Question: I'm working on a script to rename files based on EXIF data.
'''
param([string]$path)
# http://blogs.technet.com/b/jamesone/archive/2007/07/13/exploring-photographic-exif-data-using-powershell-of-course.aspx
[reflection.assembly]::loadfile( "C:\Windows\Microsoft.NET\Framework\v2.0.50727\System.Drawing.dll") | out-null
function MakeString {
$s=""
for ($i=0 ; $i -le $args[0].value.length; $i ++) {
$s = $s + [char]$args[0].value[$i]
}
return $s
}
$files = Get-ChildItem -Path $path
foreach ($file in $files) {
if ($file.Extension -ne ".jpg") { continue }
if ($file.Name -match "^(\d+)-(\d+)-(\d+)") { continue }
$exif = New-Object -TypeName system.drawing.bitmap -ArgumentList $file.FullName
$captureDate = MakeString $exif.GetPropertyItem(36867)
$captureDate = ($captureDate -replace ":", '-').Substring(0,19)
$newFilename = $captureDate + " " + $file.Name.Trim()
$file.Name + " -> " + $newFilename
$file |Rename-Item -NewName $newFilename
}
'''
Reading the date from EXIF is no problem, but when I try to rename the file I get this error message:
'''
Rename-Item : The process cannot access the file because it is being used by another process.
At D:\Norwegen\RenamePhotos.ps1:25 char:12
+ $file |Rename-Item -NewName $newFilename
+ ~~~~~~~~~~~~~~~~~~~~~~~~~~~~~~~~~
+ CategoryInfo : WriteError: (D:\Norwegen\P1270465 (1920x1433).jpg:String) [Rename-Item], IOException
+ FullyQualifiedErrorId : RenameItemIOError,Microsoft.PowerShell.Commands.RenameItemCommand
'''
When I monitor the directory in ProcMon I can see that the files are closed rather late:

(look at the highlighted line, it's from an earlier file in the middle of the entries from the file currently being processed)
So, how can I close the file (which is probably still open from the EXIF read) so I can rename it?
What I already tried to close the open file:
'''
Remove-Variable exif
$file.Close()
'''
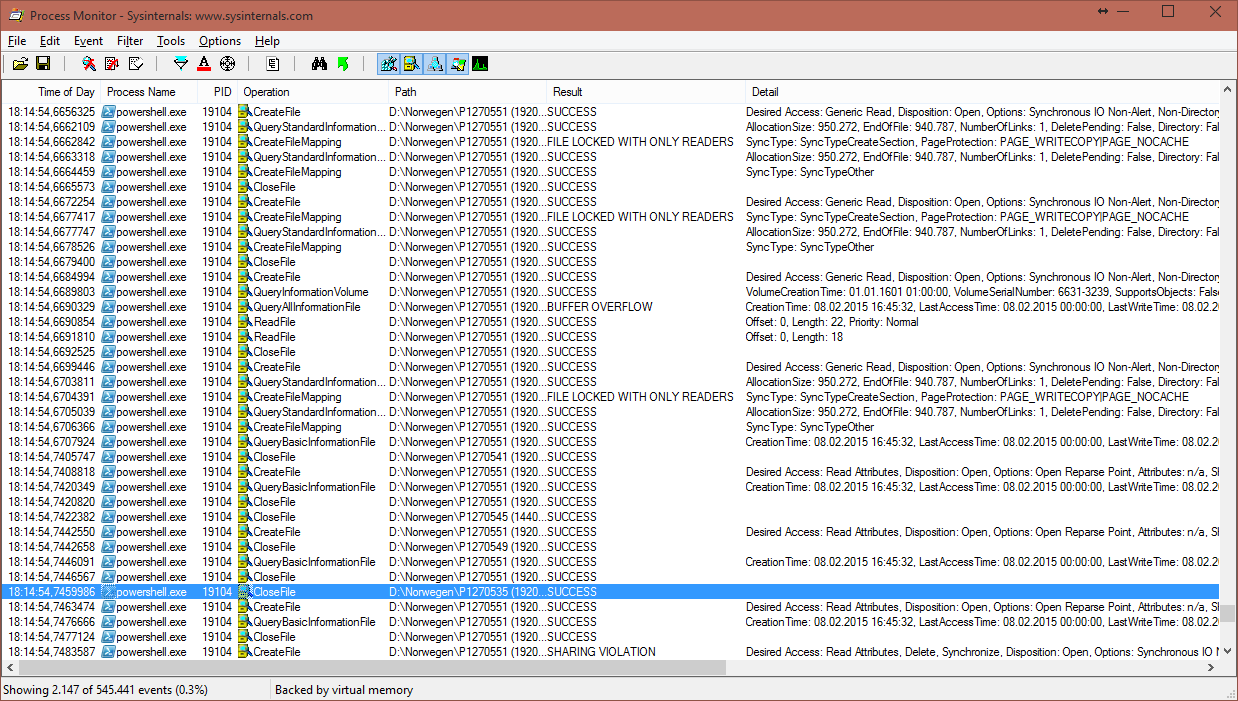
Answer: Since you only read from the the file, then a call to 'Dispose()' should do the trick. Ex.
'''
foreach ($file in $files) {
if ($file.Extension -ne ".jpg") { continue }
if ($file.Name -match "^(\d+)-(\d+)-(\d+)") { continue }
$exif = New-Object -TypeName system.drawing.bitmap -ArgumentList $file.FullName
$captureDate = MakeString $exif.GetPropertyItem(36867)
#Disposing object as soon as possible
$exif.Dispose()
$captureDate = ($captureDate -replace ":", '-').Substring(0,19)
$newFilename = $captureDate + " " + $file.Name.Trim()
$file.Name + " -> " + $newFilename
$file |Rename-Item -NewName $newFilename
}
'''